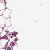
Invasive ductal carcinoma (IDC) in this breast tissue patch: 0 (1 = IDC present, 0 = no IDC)